Question: I have installed 'xampp-1.8.3-4-VC11' in windows 7 ultimate and the issue is
first time after installing the 'xampp' the 'apache' is getting started and after pc proper shutdown / restart i am not able to start the apache again check the below image for logs and i have also changed the apache port and remove all other apps which are running (inc of skype and anitviruse) but i am not able to start apache second time i search web a lot for this issue but i cant get rid for this can any one help in this .. ?
And i have also tried using the most latest version of xampp and the xampp 1.7.7 tooo... but no use...

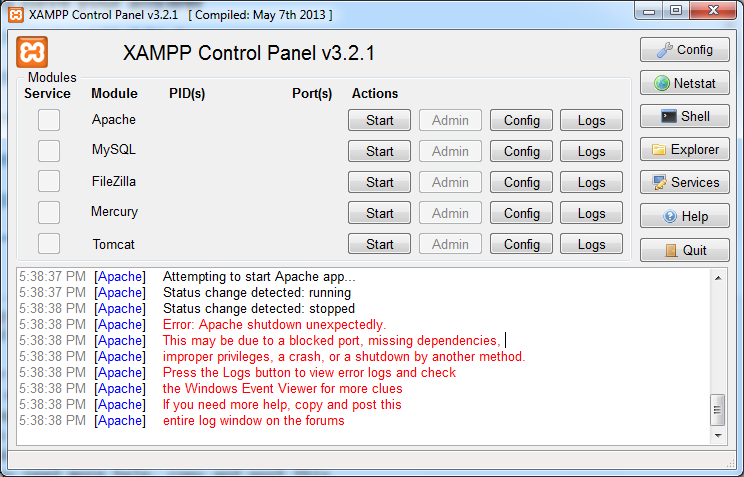
Answer: Keep the xampp panel Open as you have kept it open.
Click on netstat .. there you will be able to see if any of the ports 80 & 443 are taken by any other processes.
If taken by any other process you need to kill that process using command prompt. Use this command -
Taskkill /PID [process id] /F
Example: taskkill /PID 1020 /F
Now try starting apache
IF tht doesn't work
Click on the Explorer button in xampp control pannel . This will redirect you to the xampp folder where you have installed xampp .. from there try to start apache as an administrator by right clicking on the apache_start.bat and then clicking Run as administrator from the menu.
This should definately work. If it still doesnt work do let me know and ill tell you a better solution..